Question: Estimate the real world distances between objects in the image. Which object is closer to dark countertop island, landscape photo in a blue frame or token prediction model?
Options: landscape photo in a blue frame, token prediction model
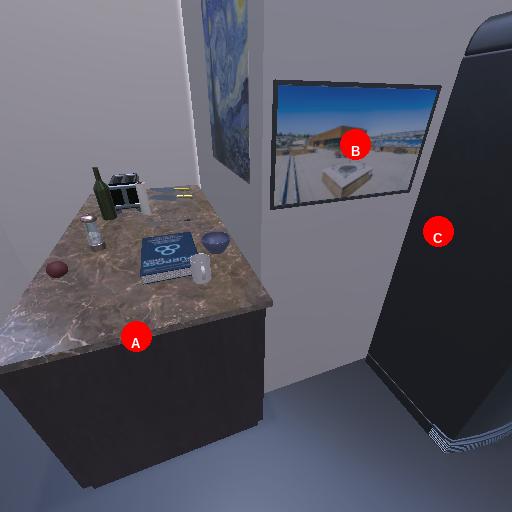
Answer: landscape photo in a blue frame